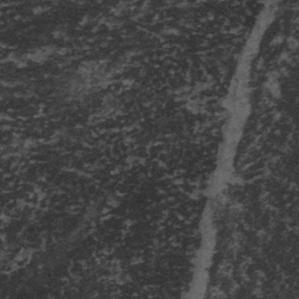
Label: frost